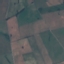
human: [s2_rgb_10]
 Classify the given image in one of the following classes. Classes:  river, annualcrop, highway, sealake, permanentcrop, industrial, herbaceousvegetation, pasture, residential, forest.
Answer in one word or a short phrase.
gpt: Pasture